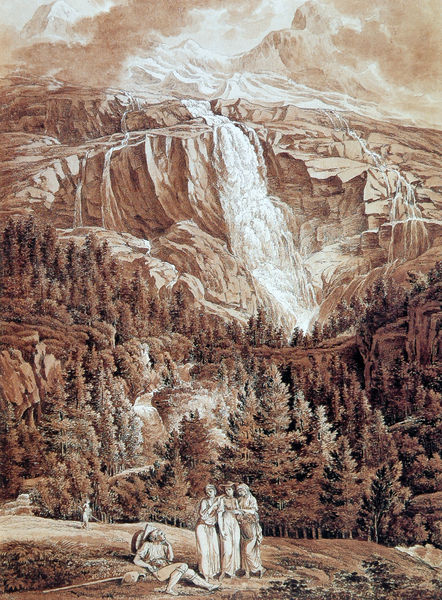
Titel: Der Schmadribachfall mit dem "Urteil des Paris"
Künstler: Joseph Anton Koch
Institution: Privatbesitz
Schlagwörter: baum, berg, blätter, dunkel, felsen, gemälde, gruppe, himmel, mann, wasser, weiß, wolken, baumstämme, bäume, fluss, frauen, landschaft, menschen, sitzen, äste, braun, damen, hell, hintergrund, hut, kleid, kleider, licht, stützen, zeichnung, gras, rasen, rot, schnee, weg, wiese, beige, hochformat, malerei, rock, stehen, stein, steine, bach, feld, kühe, natur, weide, zweige, gewässer, pfad, wege, pflanzen, tal, wald, wasserfall, anhöhe, arbeit, bauern, stock, liegen, röcke, stab, berge, fels, gebirge, gletscher, grafik, graphik, monochrom, alm, schlucht, rast, sepia, tannen, höhe, bayern, alpen, wälder, traum, berggipfel, druck, schnitt, schweiz, stich, österreich, einfarbig, wanderer, musen, gebirgsbach, tannenwald, nadelwald, rucksack, wanderstab, anlehnen, schäfer, rasten, stecken, gebirgskette, pass, bergbach, schroff, alpin, quelle, drucl, kaskade, heiliger geist, felsmassiv, zusammenstehen, wsserfall, anhöe, geborgsbach, quellen, sturbach, nornen, kasade